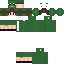
A female human skin with medium skin, wearing brown long hair dressed in a green hoodie and black pants, featuring a closed mouth.